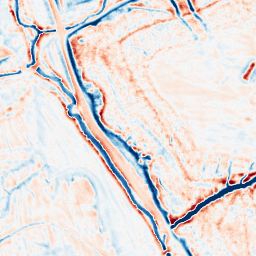
Category: edge_preserving
Decomposition family: bilateral
Decomposition parameters: d: 15
sigma_color: 75
sigma_space: 150
Upsampling method: bilinear
Upsampling parameters: scale: 4
Upsampling scale: 4